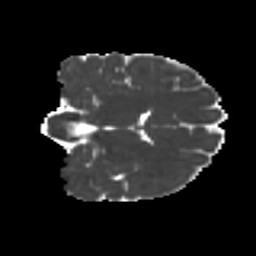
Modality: MD
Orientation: coronal
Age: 21
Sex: female
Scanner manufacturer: ge
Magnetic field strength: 3 T
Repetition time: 7.8 s
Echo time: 0.0607 s